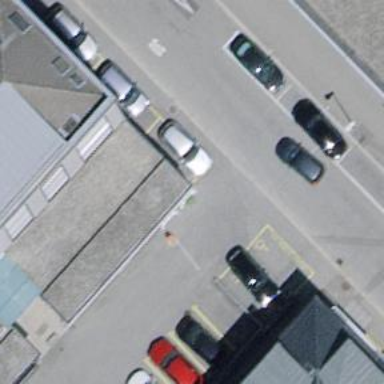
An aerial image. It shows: Lift gate barrier.